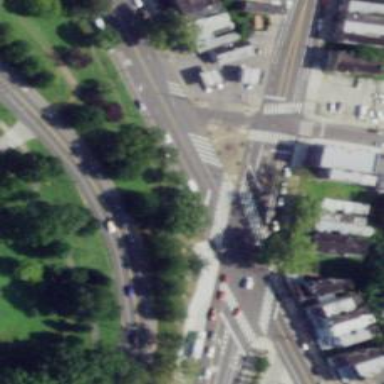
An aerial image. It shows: Zebra crossing on the road.